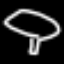
Label: mushroom